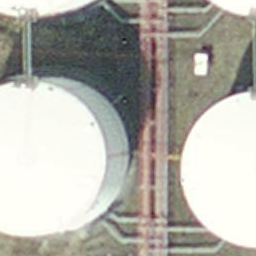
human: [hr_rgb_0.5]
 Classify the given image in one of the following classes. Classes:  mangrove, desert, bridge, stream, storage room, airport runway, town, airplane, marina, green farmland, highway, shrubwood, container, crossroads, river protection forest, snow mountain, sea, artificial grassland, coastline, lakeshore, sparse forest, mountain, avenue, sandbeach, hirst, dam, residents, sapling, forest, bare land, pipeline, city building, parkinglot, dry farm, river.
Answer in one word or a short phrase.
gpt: storage room